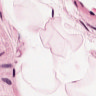
Metastatic tissue present: no